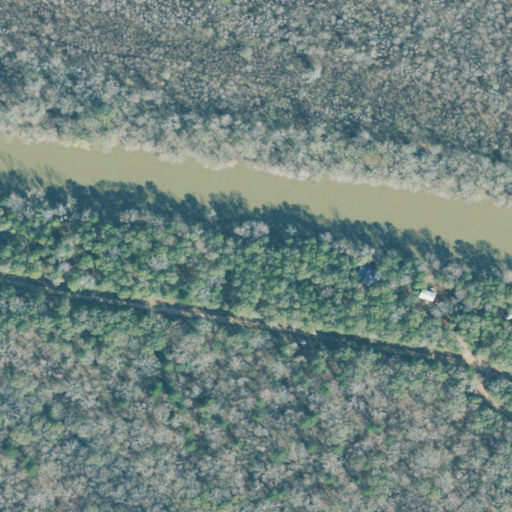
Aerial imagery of cliff(s) in Georgia named Prichards Bluff containing woody wetlands, open water, open development, and herbaceous wetlands